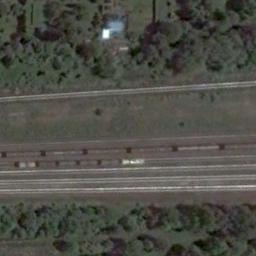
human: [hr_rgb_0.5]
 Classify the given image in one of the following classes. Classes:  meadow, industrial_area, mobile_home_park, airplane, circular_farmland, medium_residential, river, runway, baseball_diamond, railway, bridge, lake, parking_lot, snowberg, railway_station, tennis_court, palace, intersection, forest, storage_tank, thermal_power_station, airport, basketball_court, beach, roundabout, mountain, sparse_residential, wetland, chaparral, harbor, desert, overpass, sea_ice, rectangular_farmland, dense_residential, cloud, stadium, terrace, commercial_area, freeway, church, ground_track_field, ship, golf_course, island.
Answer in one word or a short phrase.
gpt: railway